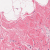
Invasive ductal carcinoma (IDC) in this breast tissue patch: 0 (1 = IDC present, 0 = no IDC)